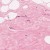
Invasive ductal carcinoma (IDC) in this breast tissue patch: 0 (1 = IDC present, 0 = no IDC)